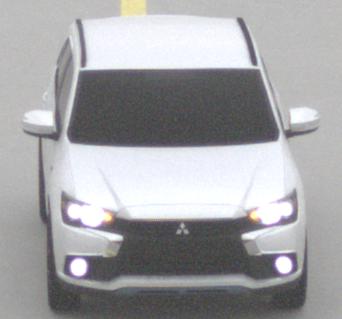
Make: Mitsubishi
Model: Outlander 2.0 Plug-In Hybrid
Detailed model: Outlander (III) Plug-In Hybrid
Model produced from: 2015/10
Model produced until: 2018/08
Doors: 5
Color: white
Road condition: dry road
Daytime: midday
Contrast: low contrast